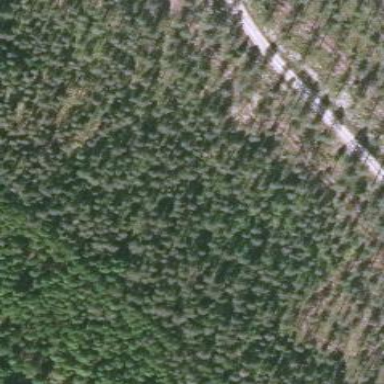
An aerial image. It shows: Needle-leaved woodland.